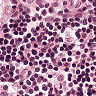
Metastatic tissue present: no